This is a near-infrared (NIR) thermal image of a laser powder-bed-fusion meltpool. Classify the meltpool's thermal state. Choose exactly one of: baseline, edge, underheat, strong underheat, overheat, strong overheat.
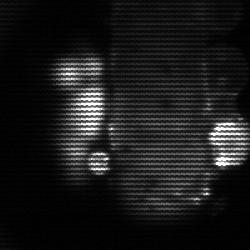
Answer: strong underheat